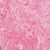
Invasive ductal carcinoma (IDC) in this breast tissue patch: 0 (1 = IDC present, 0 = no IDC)